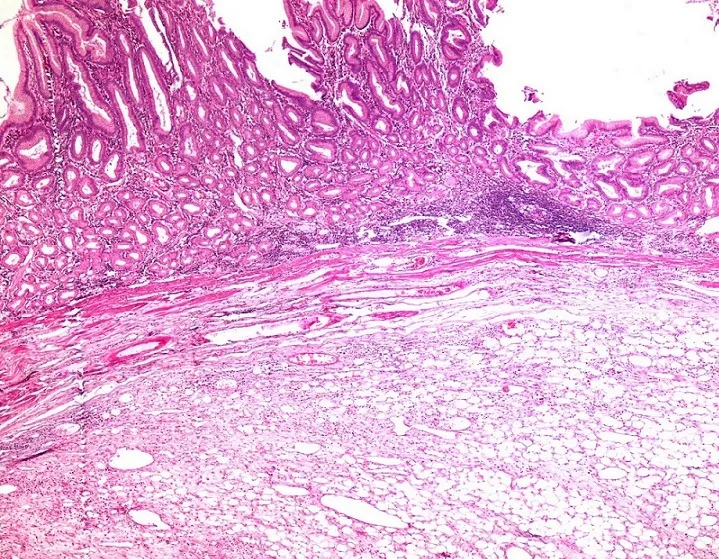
An adipocytic proliferation located in the submucosa (HEx40).
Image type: pathology (h&e)